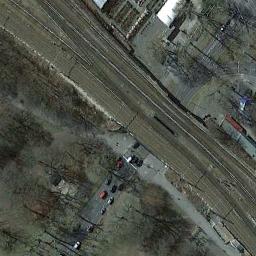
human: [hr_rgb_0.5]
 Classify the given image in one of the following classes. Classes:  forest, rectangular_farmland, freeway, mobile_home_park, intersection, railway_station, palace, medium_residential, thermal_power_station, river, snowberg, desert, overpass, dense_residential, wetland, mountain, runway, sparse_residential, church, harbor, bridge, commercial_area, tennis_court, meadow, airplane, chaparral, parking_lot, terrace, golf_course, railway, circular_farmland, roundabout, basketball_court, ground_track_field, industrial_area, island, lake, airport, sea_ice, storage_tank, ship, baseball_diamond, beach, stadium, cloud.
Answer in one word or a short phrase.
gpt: railway